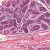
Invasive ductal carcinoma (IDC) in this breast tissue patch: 0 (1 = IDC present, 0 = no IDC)